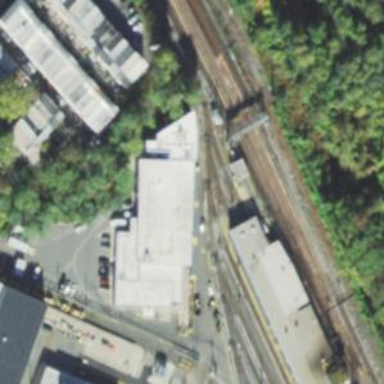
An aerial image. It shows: Electrified rail service yard.